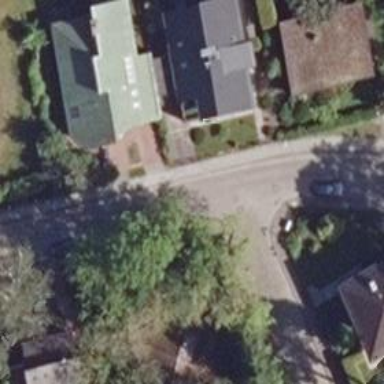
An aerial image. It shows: Residential road with asphalt surface. The road has sidewalks on both sides and parallel parking lanes on both sides.